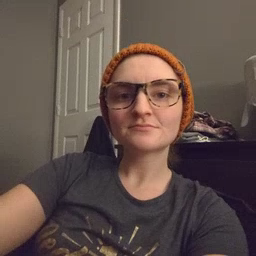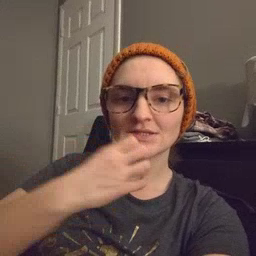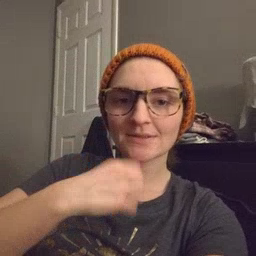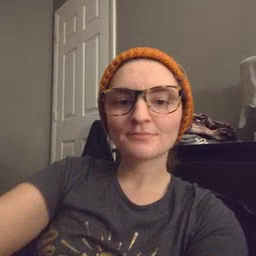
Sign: underwear